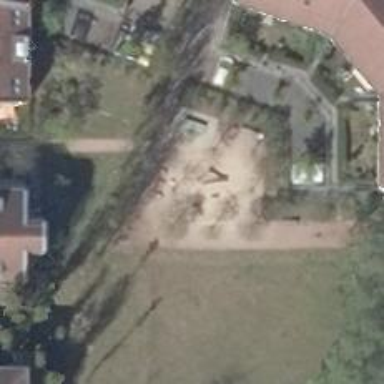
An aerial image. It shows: Playground with slide and springy equipment.